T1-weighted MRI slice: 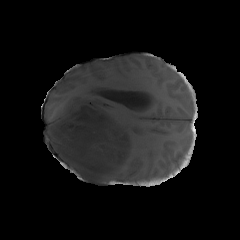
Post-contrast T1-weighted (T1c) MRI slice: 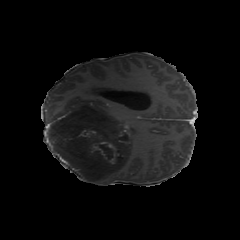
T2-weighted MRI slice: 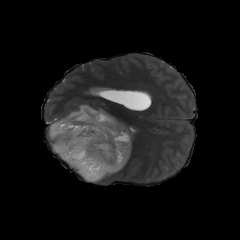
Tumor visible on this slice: yes